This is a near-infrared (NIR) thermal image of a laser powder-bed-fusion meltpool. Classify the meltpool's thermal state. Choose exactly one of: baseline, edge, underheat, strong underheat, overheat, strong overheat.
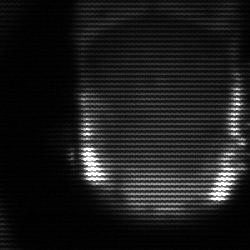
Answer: baseline